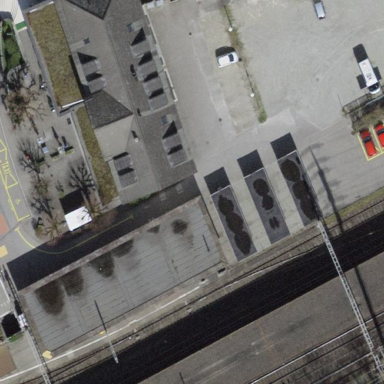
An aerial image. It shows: Flat roof building.